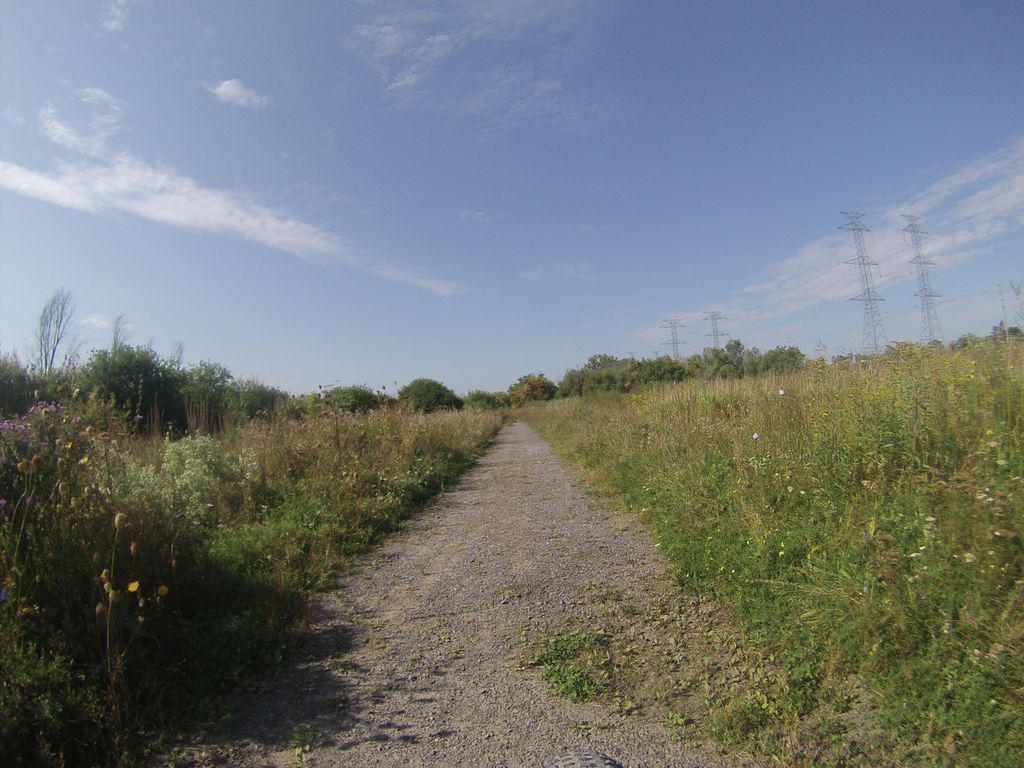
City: ottawa-gatineau